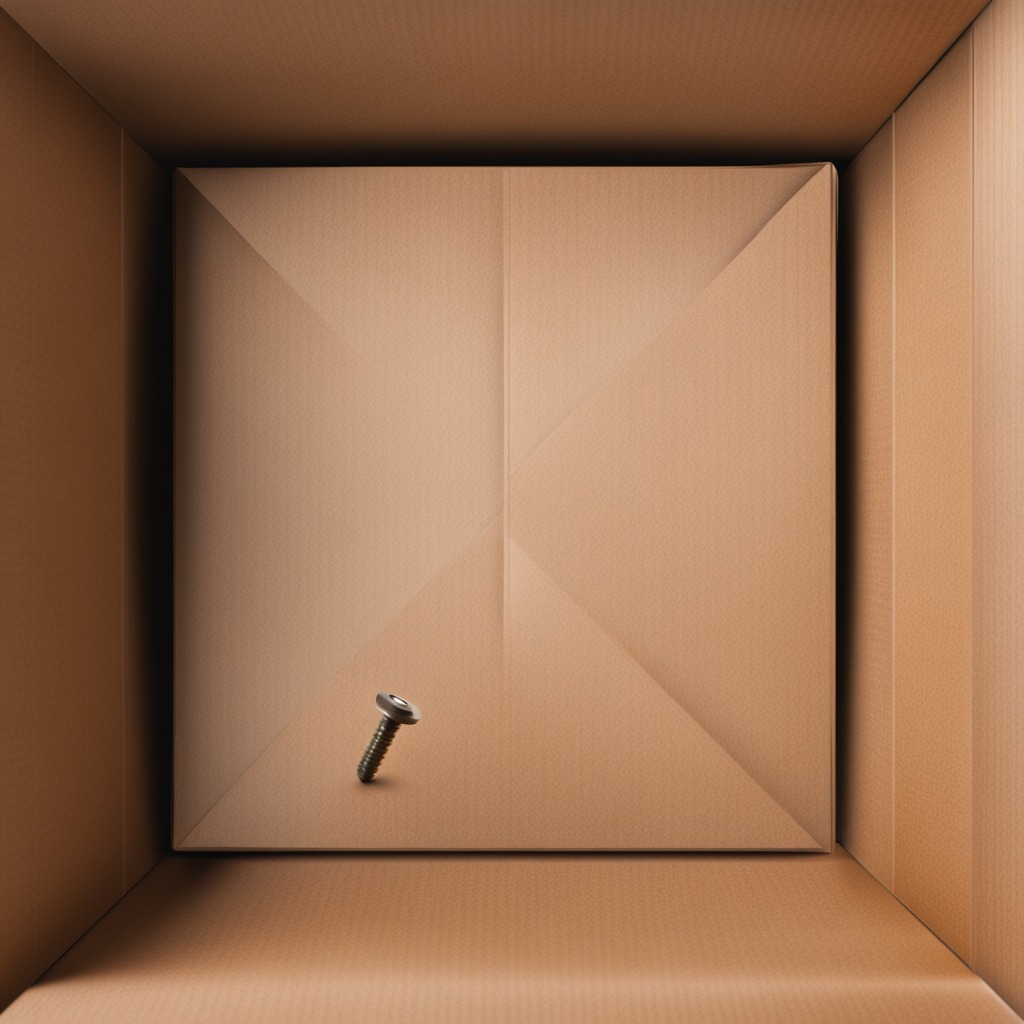
A metal screw is lying on a clean dry cardboard box surface in an outdoor workshop during daytime bright natural light soft shadows slightly creased but